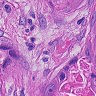
Metastatic tissue present: yes